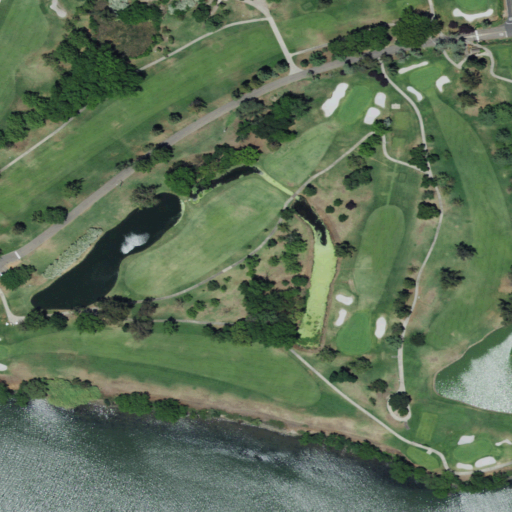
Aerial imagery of island in California named Browns Island containing open development, low intensity development, open water, cultivated crops, and medium intensity development